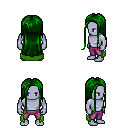
a pixel art fantasy rpg character, male body template, dark elf, purple skin, green cape, magenta pants, green extra-long hairstyle, four views (front, back, left, right), 2x2 character sprite sheet, small pixel art, hard edges, no anti-aliasing